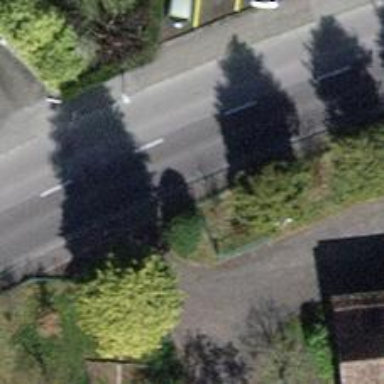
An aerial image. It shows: Asphalt sidewalk.